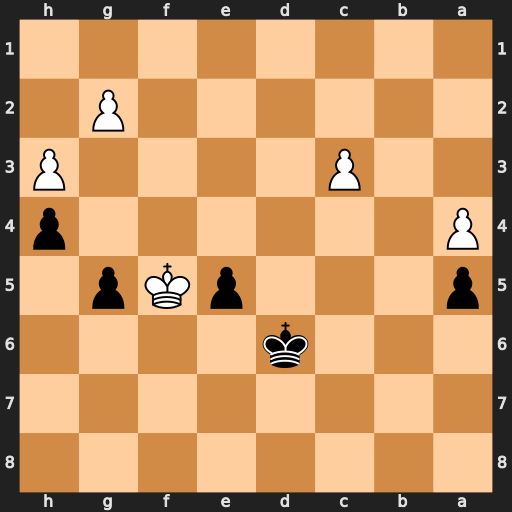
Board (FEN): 8/8/3k4/p3pKp1/P6p/2P4P/6P1/8
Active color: b
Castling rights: -
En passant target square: -
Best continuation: Kd5 Kxg5 Kc4